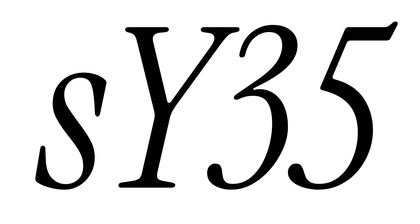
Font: InstrumentSerif-Italic